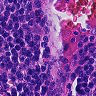
Metastatic tissue present: no